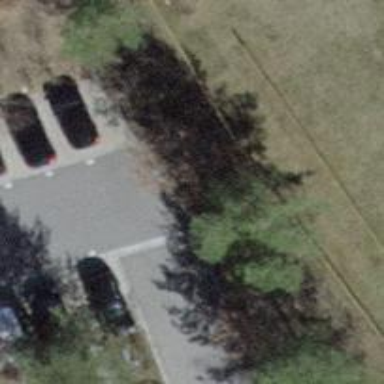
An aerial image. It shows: Parking aisle designated as service road.